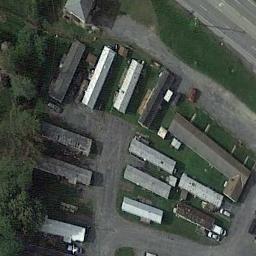
Label: residential